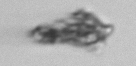
Label: detritus